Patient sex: M
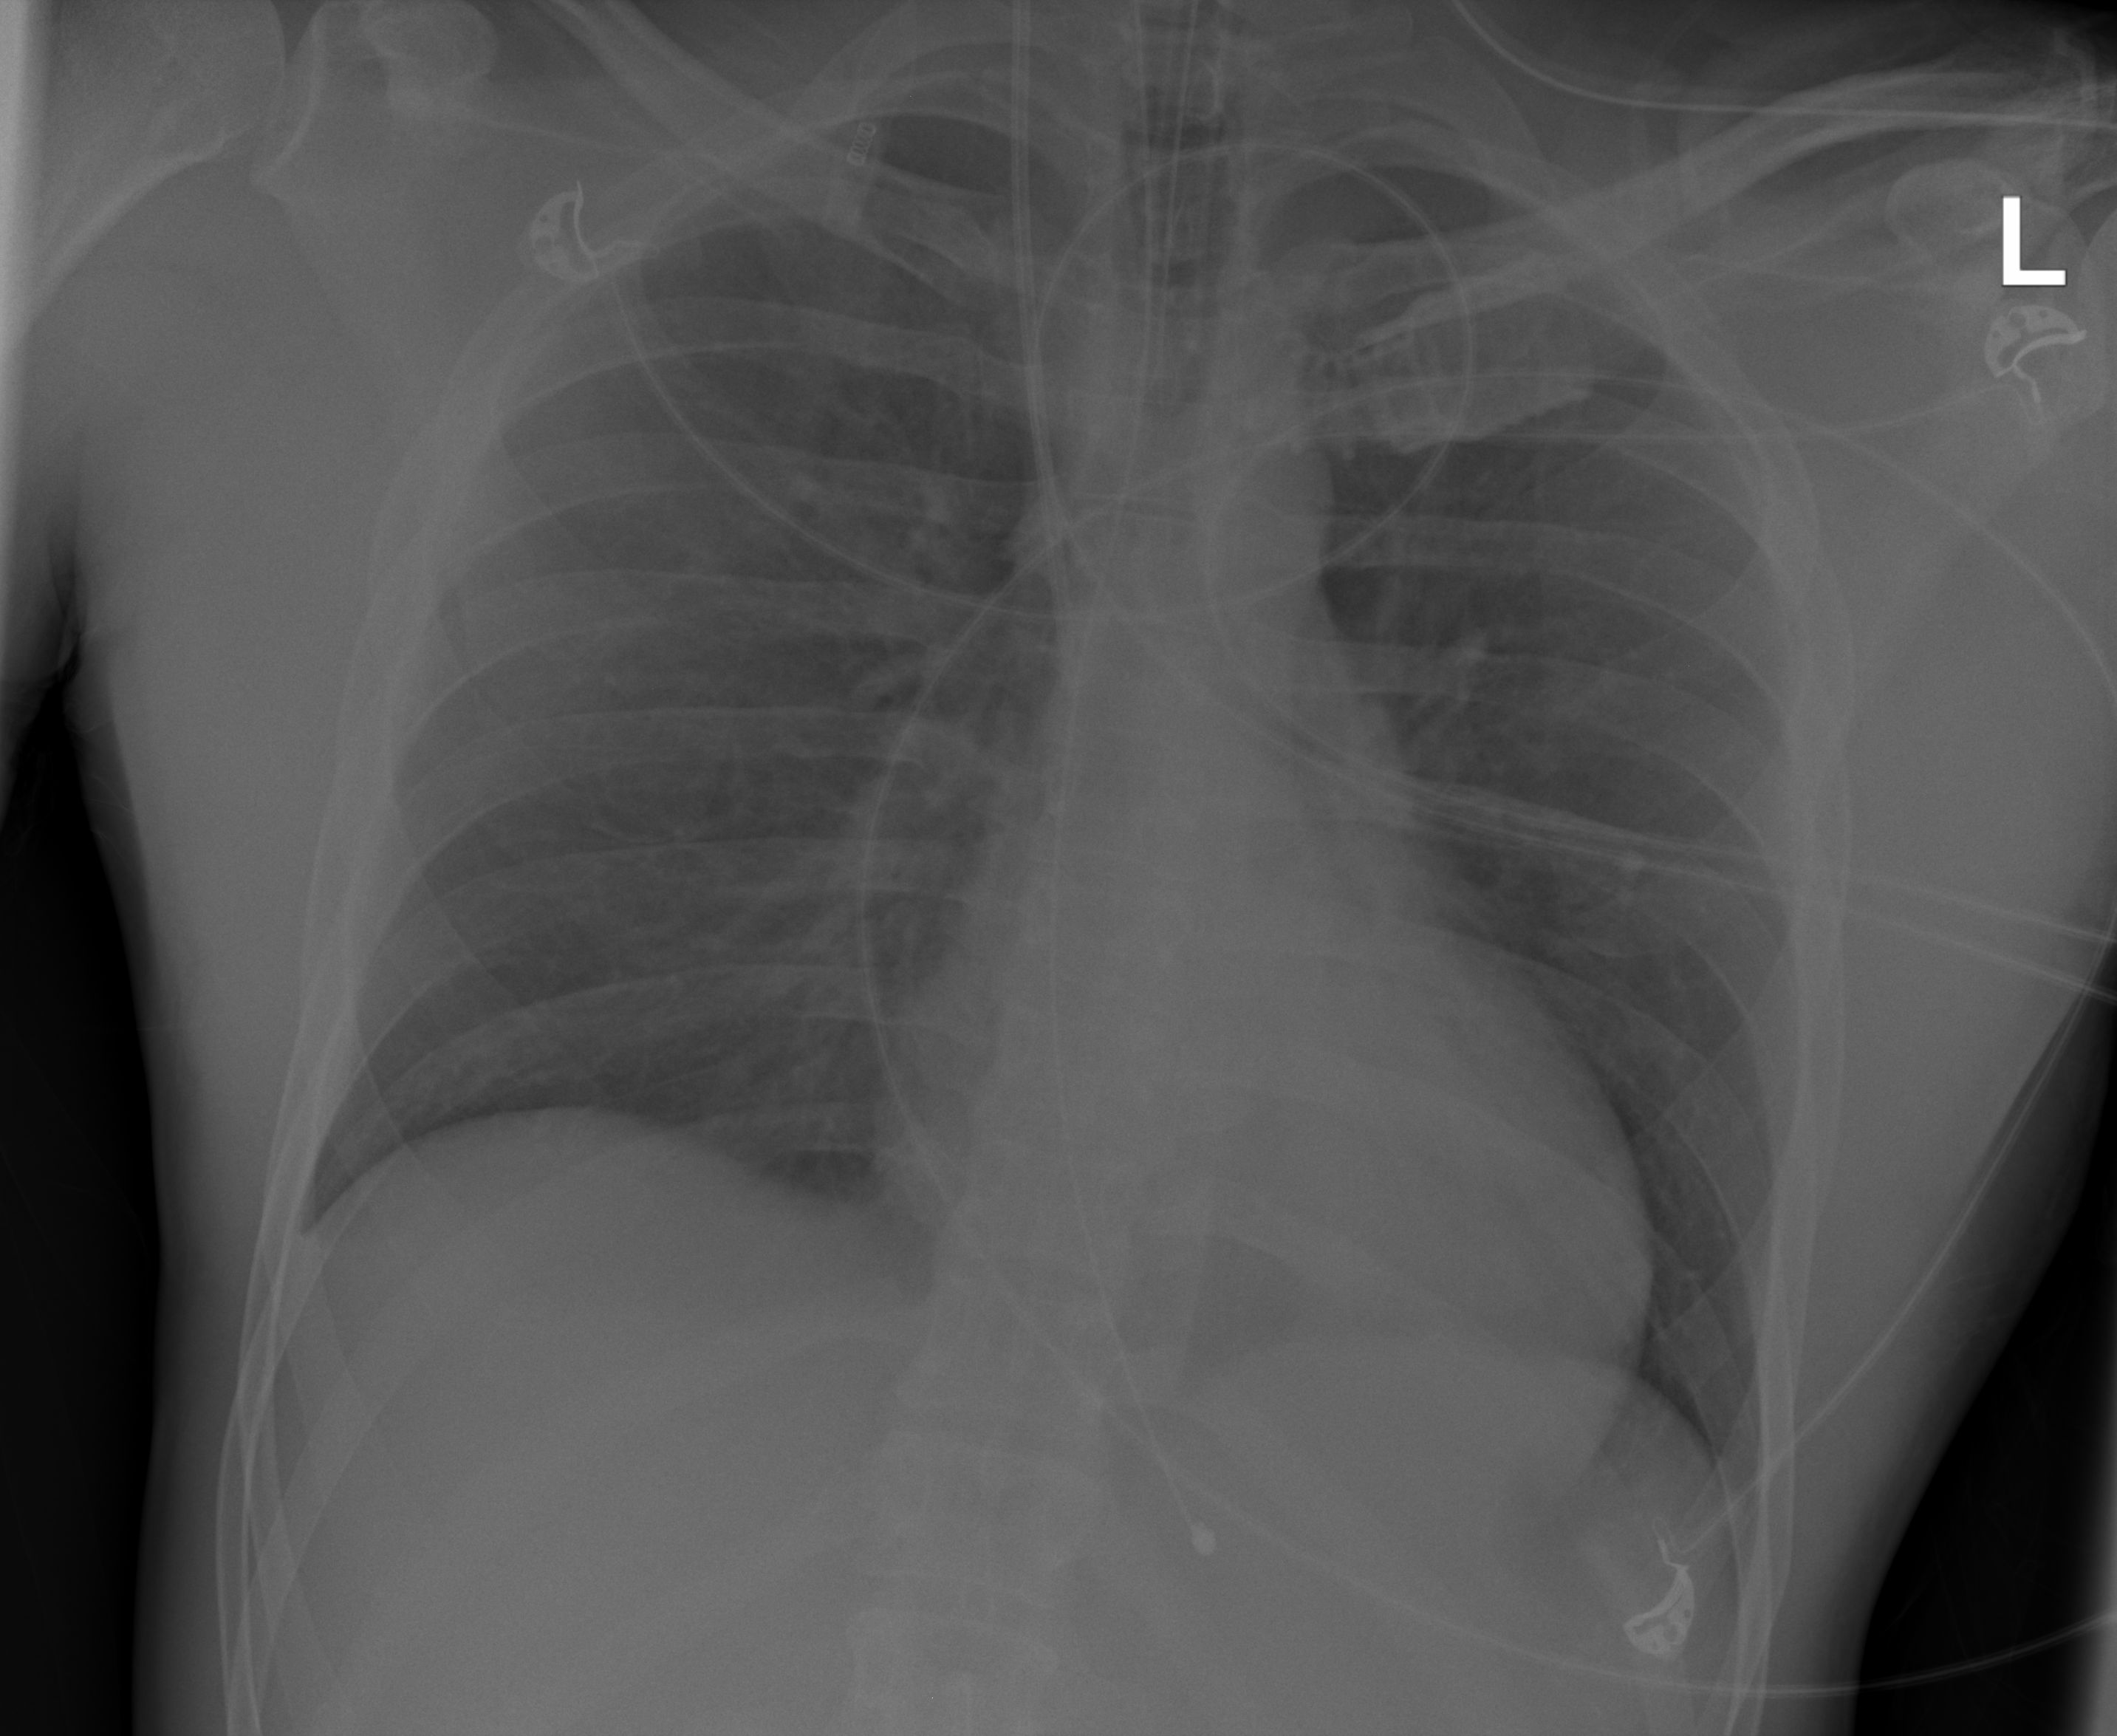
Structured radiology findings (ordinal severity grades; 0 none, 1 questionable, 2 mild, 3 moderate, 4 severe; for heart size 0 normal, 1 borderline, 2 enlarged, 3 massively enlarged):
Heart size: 2
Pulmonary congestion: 0
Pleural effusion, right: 0
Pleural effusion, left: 0
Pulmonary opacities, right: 2
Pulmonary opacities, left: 2
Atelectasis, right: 2
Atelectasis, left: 2